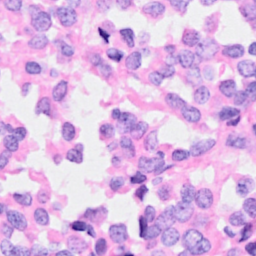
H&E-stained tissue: Breast